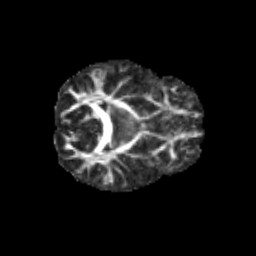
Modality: FA
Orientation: axial
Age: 13
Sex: female
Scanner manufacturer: siemens
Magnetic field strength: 3 T
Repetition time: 3.8 s
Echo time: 0.07 s